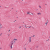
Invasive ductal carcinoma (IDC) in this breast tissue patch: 0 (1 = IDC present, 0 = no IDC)